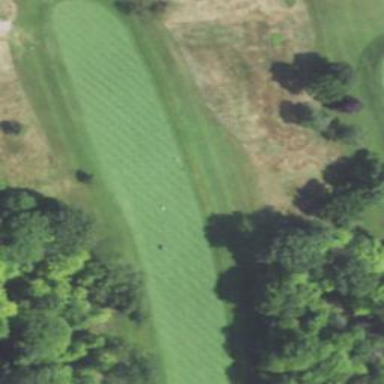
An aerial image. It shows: Golf fairway surrounded by grass.